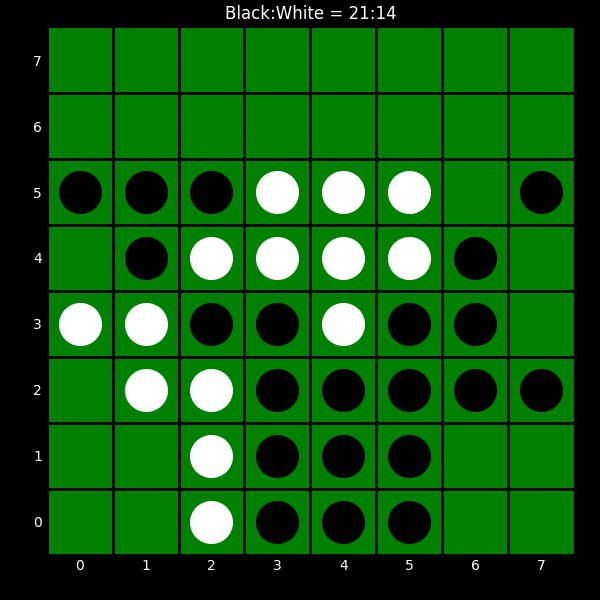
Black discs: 21
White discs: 14